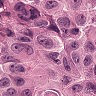
Metastatic tissue present: yes